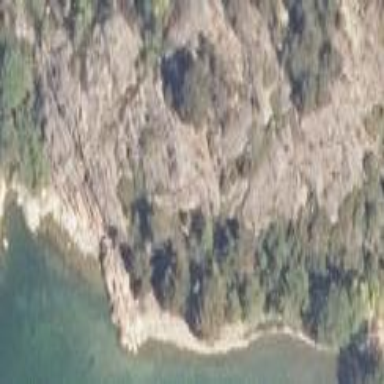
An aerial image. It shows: Landscape dominated by bare rock.